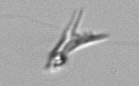
Label: Chrysochromulina_lanceolata